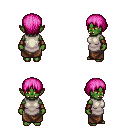
a pixel art fantasy rpg character, female body template, orc, green skin, white tunic, robe skirt, pink plain hairstyle, leather bracers, four views (front, back, left, right), 2x2 character sprite sheet, small pixel art, hard edges, no anti-aliasing